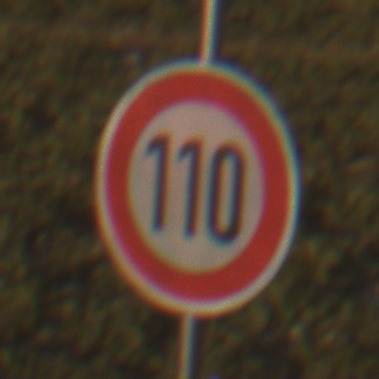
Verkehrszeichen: Geschwindigkeit110
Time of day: SunriseSunset
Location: Outdoor (Nature)
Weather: PartlyCloudy
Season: NotSpecified
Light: Natural